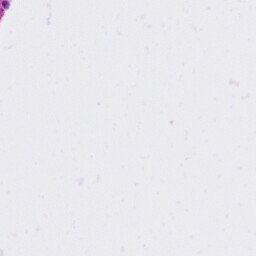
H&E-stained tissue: Ovarian